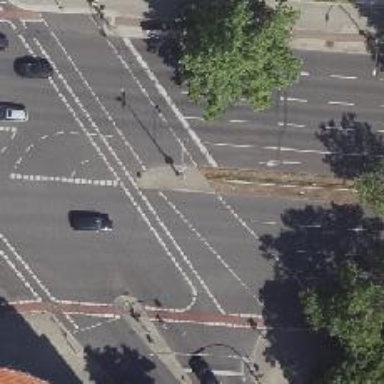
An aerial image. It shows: Footway located on traffic island.